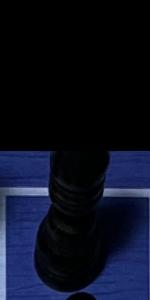
Label: Bishop_Black